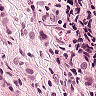
Metastatic tissue present: yes